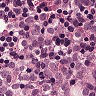
Metastatic tissue present: yes